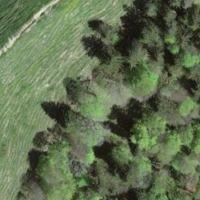
EUNIS habitat code: 41
Species observed at this site:
Euphorbia cyparissias